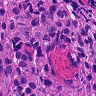
Metastatic tissue present: yes